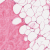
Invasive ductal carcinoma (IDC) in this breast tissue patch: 0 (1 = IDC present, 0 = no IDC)